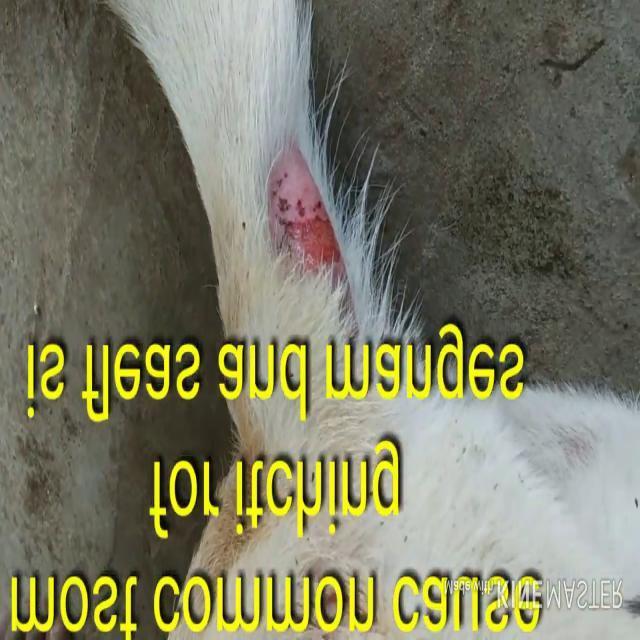
Canine dermatitis — inflammation of the skin presenting with erythema, pruritus, papules, and excoriation. May be allergic, contact, or atopic in origin.